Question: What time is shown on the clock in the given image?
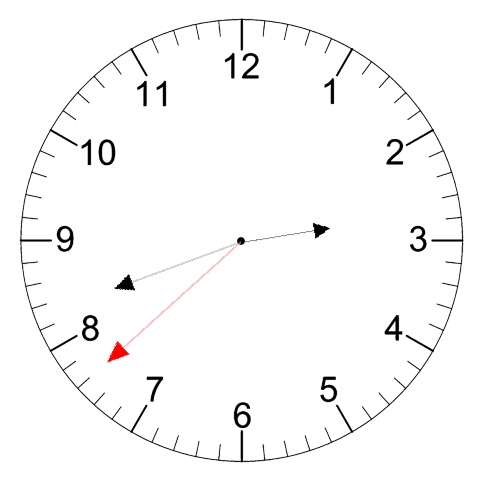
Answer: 02:41:38